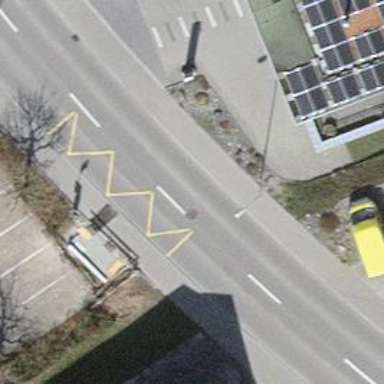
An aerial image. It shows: Public transport stop position.